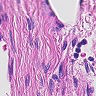
Metastatic tissue present: no